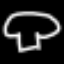
Label: mushroom